Interaction volume radius: 5 \u00c5
Interaction volume height: 20 \u00c5
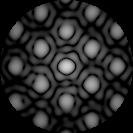
Disorder parameter: 0.217